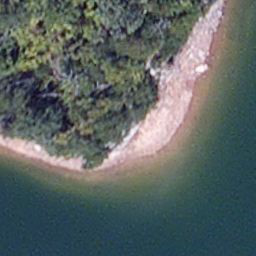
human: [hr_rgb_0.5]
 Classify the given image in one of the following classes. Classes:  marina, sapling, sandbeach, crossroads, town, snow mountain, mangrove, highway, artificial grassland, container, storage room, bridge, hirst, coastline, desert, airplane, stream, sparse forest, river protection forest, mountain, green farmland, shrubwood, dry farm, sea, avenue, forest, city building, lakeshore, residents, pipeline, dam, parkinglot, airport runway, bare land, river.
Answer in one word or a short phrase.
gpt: lakeshore